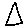
Label: triangle